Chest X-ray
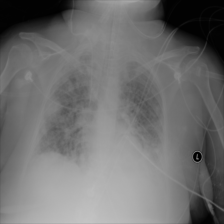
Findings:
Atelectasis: negative
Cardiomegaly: negative
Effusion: negative
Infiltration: positive
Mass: negative
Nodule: negative
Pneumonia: positive
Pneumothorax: negative
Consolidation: negative
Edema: positive
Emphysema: negative
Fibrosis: negative
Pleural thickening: negative
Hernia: negative